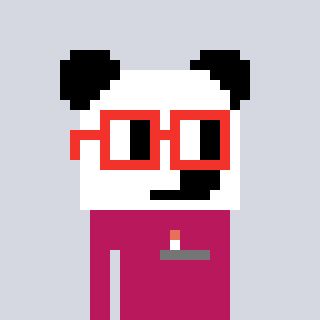
a pixel art character with square red glasses, a panda-shaped head and a darkpink-colored body on a cool background